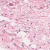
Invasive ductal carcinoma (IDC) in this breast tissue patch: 0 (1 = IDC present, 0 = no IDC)